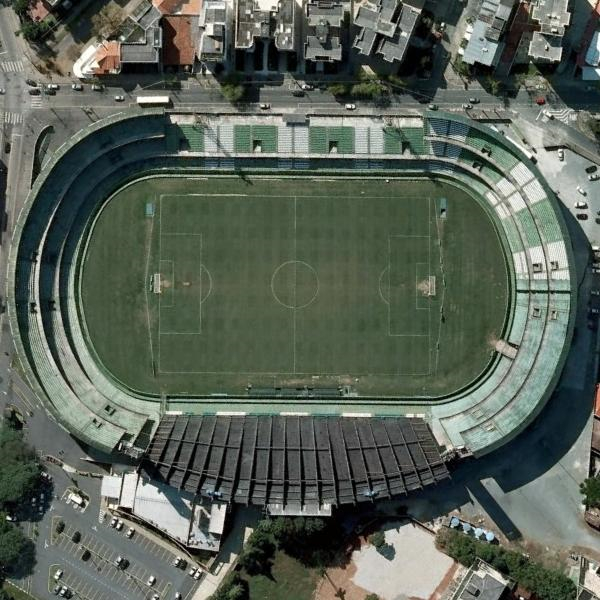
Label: Stadium